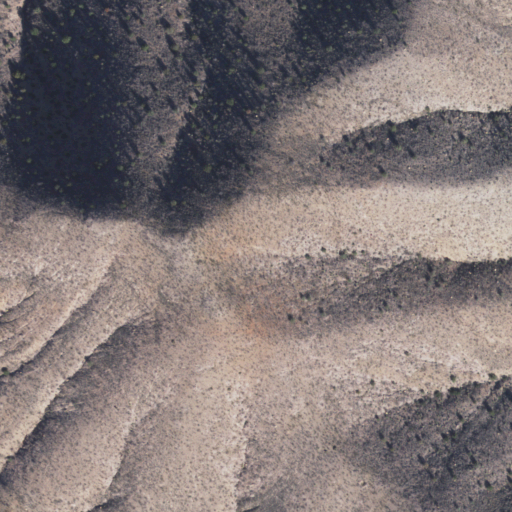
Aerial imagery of ridge(s) in Arizona named Red Bird Hills containing shrub and grassland